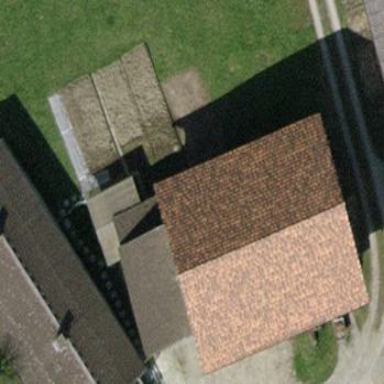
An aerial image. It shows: Gabled roof on farm auxiliary building.